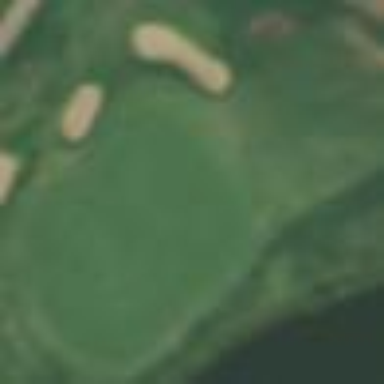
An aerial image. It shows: Grassy area designated as golf fairway.